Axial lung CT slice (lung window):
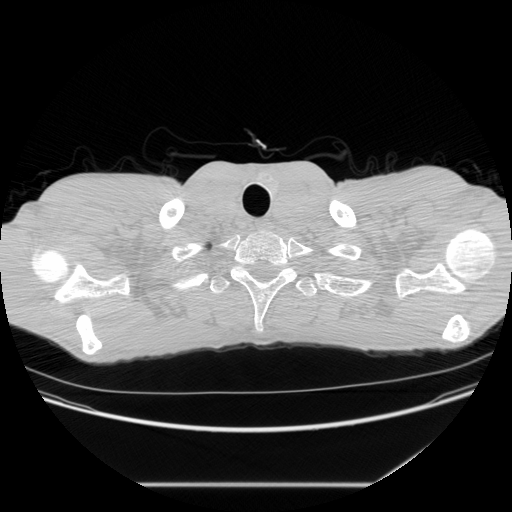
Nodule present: no